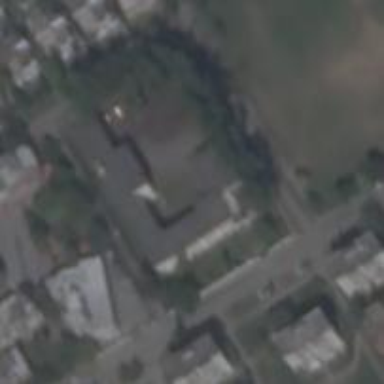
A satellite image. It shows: School building.